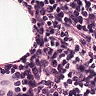
Metastatic tissue present: no